Interaction volume radius: 5 \u00c5
Interaction volume height: 10 \u00c5
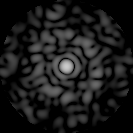
Disorder parameter: 0.8252